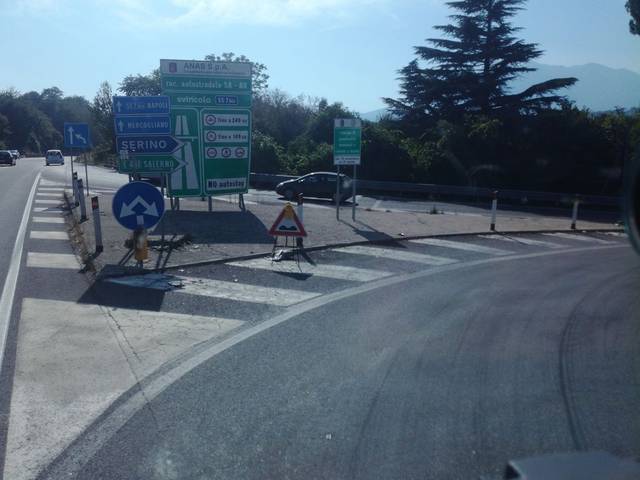
Region: Italy
Coordinates: 40.913, 14.821